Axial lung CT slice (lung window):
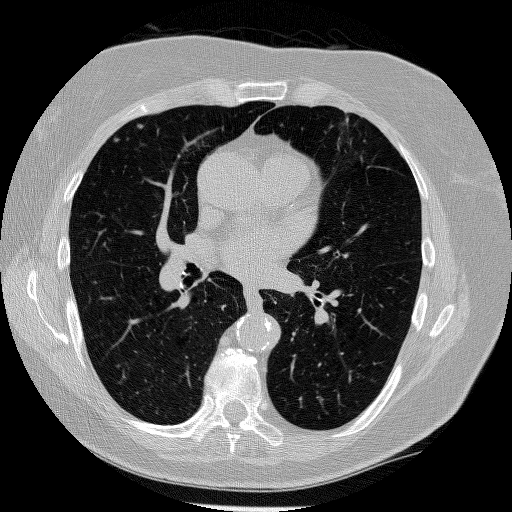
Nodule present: yes
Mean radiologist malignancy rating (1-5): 2